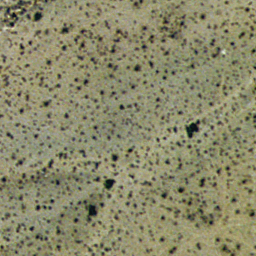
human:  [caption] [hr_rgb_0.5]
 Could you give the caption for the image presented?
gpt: This is a chaparral .

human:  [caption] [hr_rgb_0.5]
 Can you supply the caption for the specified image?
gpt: There are some grey plants scattered on the ground .

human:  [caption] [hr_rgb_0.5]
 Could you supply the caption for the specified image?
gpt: Lots of plants scattered on the ground. .

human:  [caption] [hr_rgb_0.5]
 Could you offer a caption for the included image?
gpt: Lots of plants scattered in the loess ground. .

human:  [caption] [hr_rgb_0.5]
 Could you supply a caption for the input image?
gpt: Some grey plants are scattered in the loess ground .